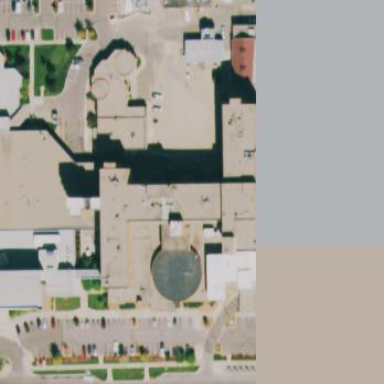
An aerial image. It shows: Hospital providing healthcare services.